Question: What is the value of the measurement in the image?
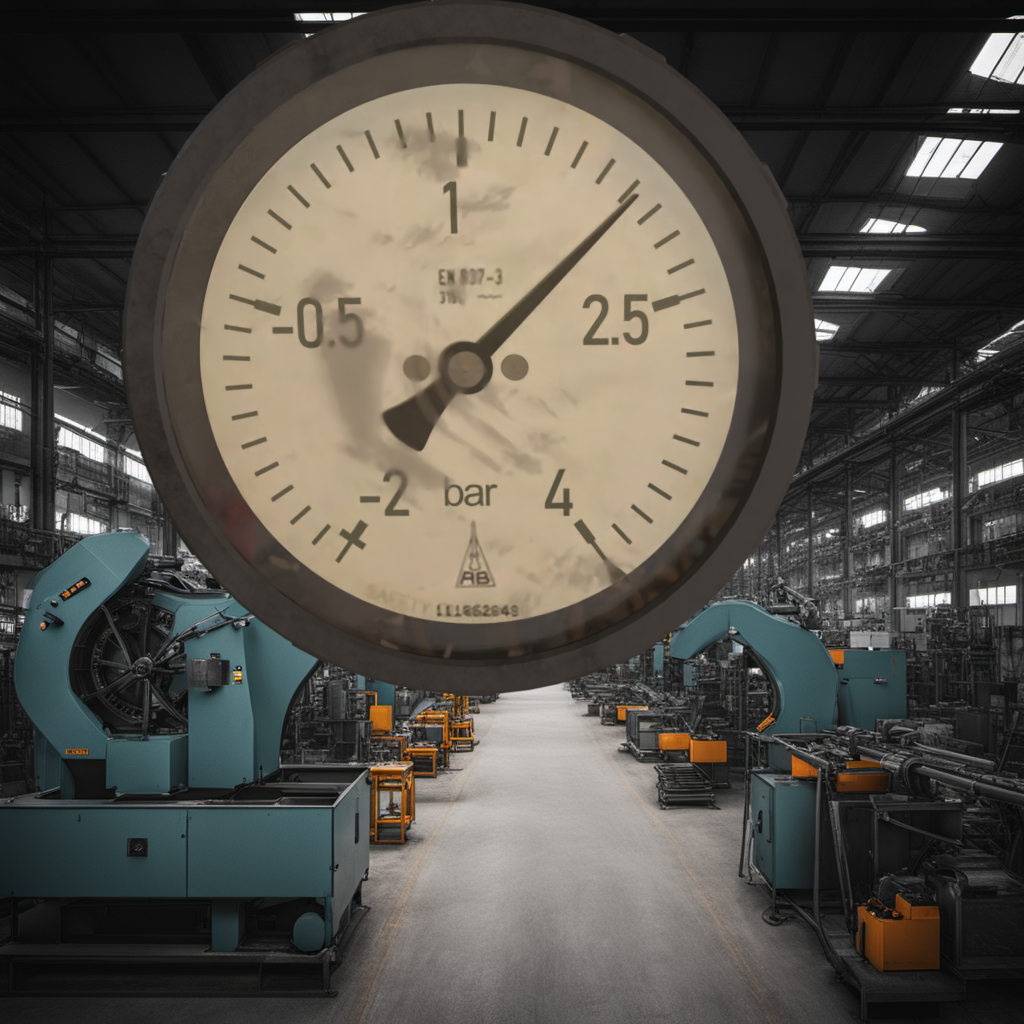
Answer: The result is 1.96
Question: What is the value range of this measurement?
Answer: The range is from -2 to 4
Question: What is the minimum and maximum value range of the measurement in the image?
Answer: The minimum value is -2 and the maximum value is 4